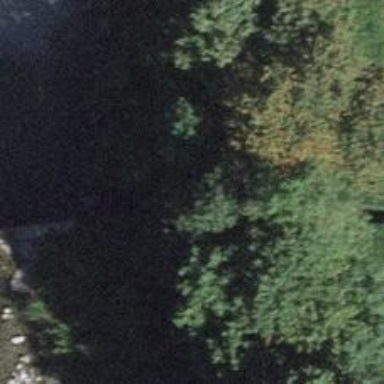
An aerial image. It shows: Culvert tunnel crossing ditch waterway.